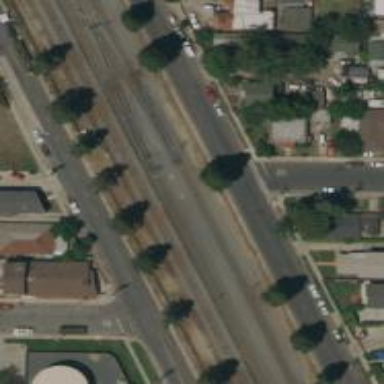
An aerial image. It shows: Light rail siding with electrified contact line.